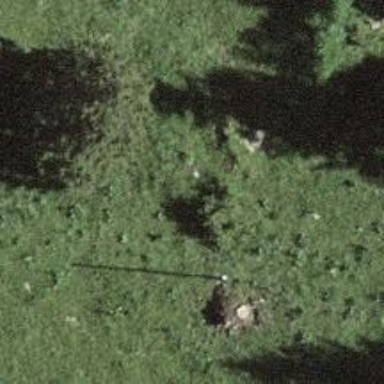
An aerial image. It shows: Single tag "natural: tree."